Question: I have generated a plot in R in which the size of each data point corresponds to its individual weighting, for instance like this:
'''
x <- runif(10, 2, 200)
y <- runif(10, 5.0, 7.5)
weighting <- c(1, 1, 1, 1, 1, 10, 15, 15, 25, 25)
'''
I have adjusted the size of the plotted data ponts with 'cex':
'plot(x, y, cex = weighting)'
Since some data points in the plot are very large because of their high weighting factors, I have reduced the size of all points by 'plot(x, y, cex = weighting/5)' which would give a plot like:

Unfortunately, data points with a small weighting are tiny now. I'm sure there is a possibility to limit the sizing only to those points which have a high weighting factor and to plot the others () at normal size. I don't know how to do that, can anybody help?
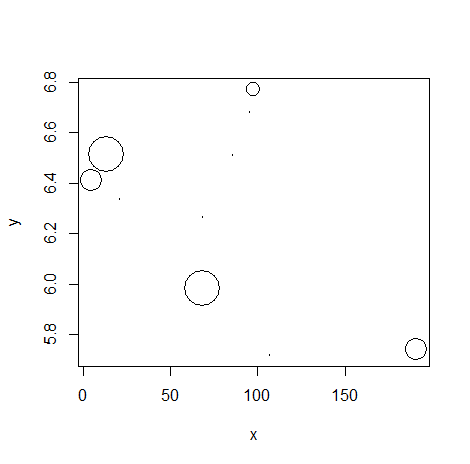
Answer: You may also have a look at 'scale_size_area' in 'ggplot'
'''
# you need to keep your data in a data.frame
df <- data.frame(x = x, y = y, weighting = weighting)
ggplot(data = df, aes(x = x, y = y, size = weighting)) +
geom_point() +
scale_size_area()
'''
'cex'
Because the topic of the question is 'cex', I take the opportunity to cite <URL> on R-help:
"Here's the problem: in order to accurately
represent the value, the "point" = circle must be proportional
to the value. That is, the eye "sees" the areas, not the radii, as the
point "size." A delightful reference on this is Howard Wainer's 1982
or so (can't remember exactly) article in THE AMERICAN STATISTICIAN,
"How to Graph Data Badly" (or maybe "Plot" Data).
Anyway, using cex, I have no idea whether a point drawn with cex =
1.23 is 1.23 times the area or radius -- or neither -- of a point
drawn with cex =1. Indeed, it might vary depending on the
implementation/OS/graphics fonts. So it seems better to me to "draw"
the point with symbols(), where you can have complete control over the
size.
Obviously, let me know if I'm wrong about this." End quotation.
In the same thread @Gabor Grothendieck points to <URL>' in 'ggplot'.